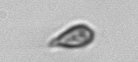
Label: Cryptophyta